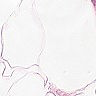
Metastatic tissue present: no